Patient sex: M
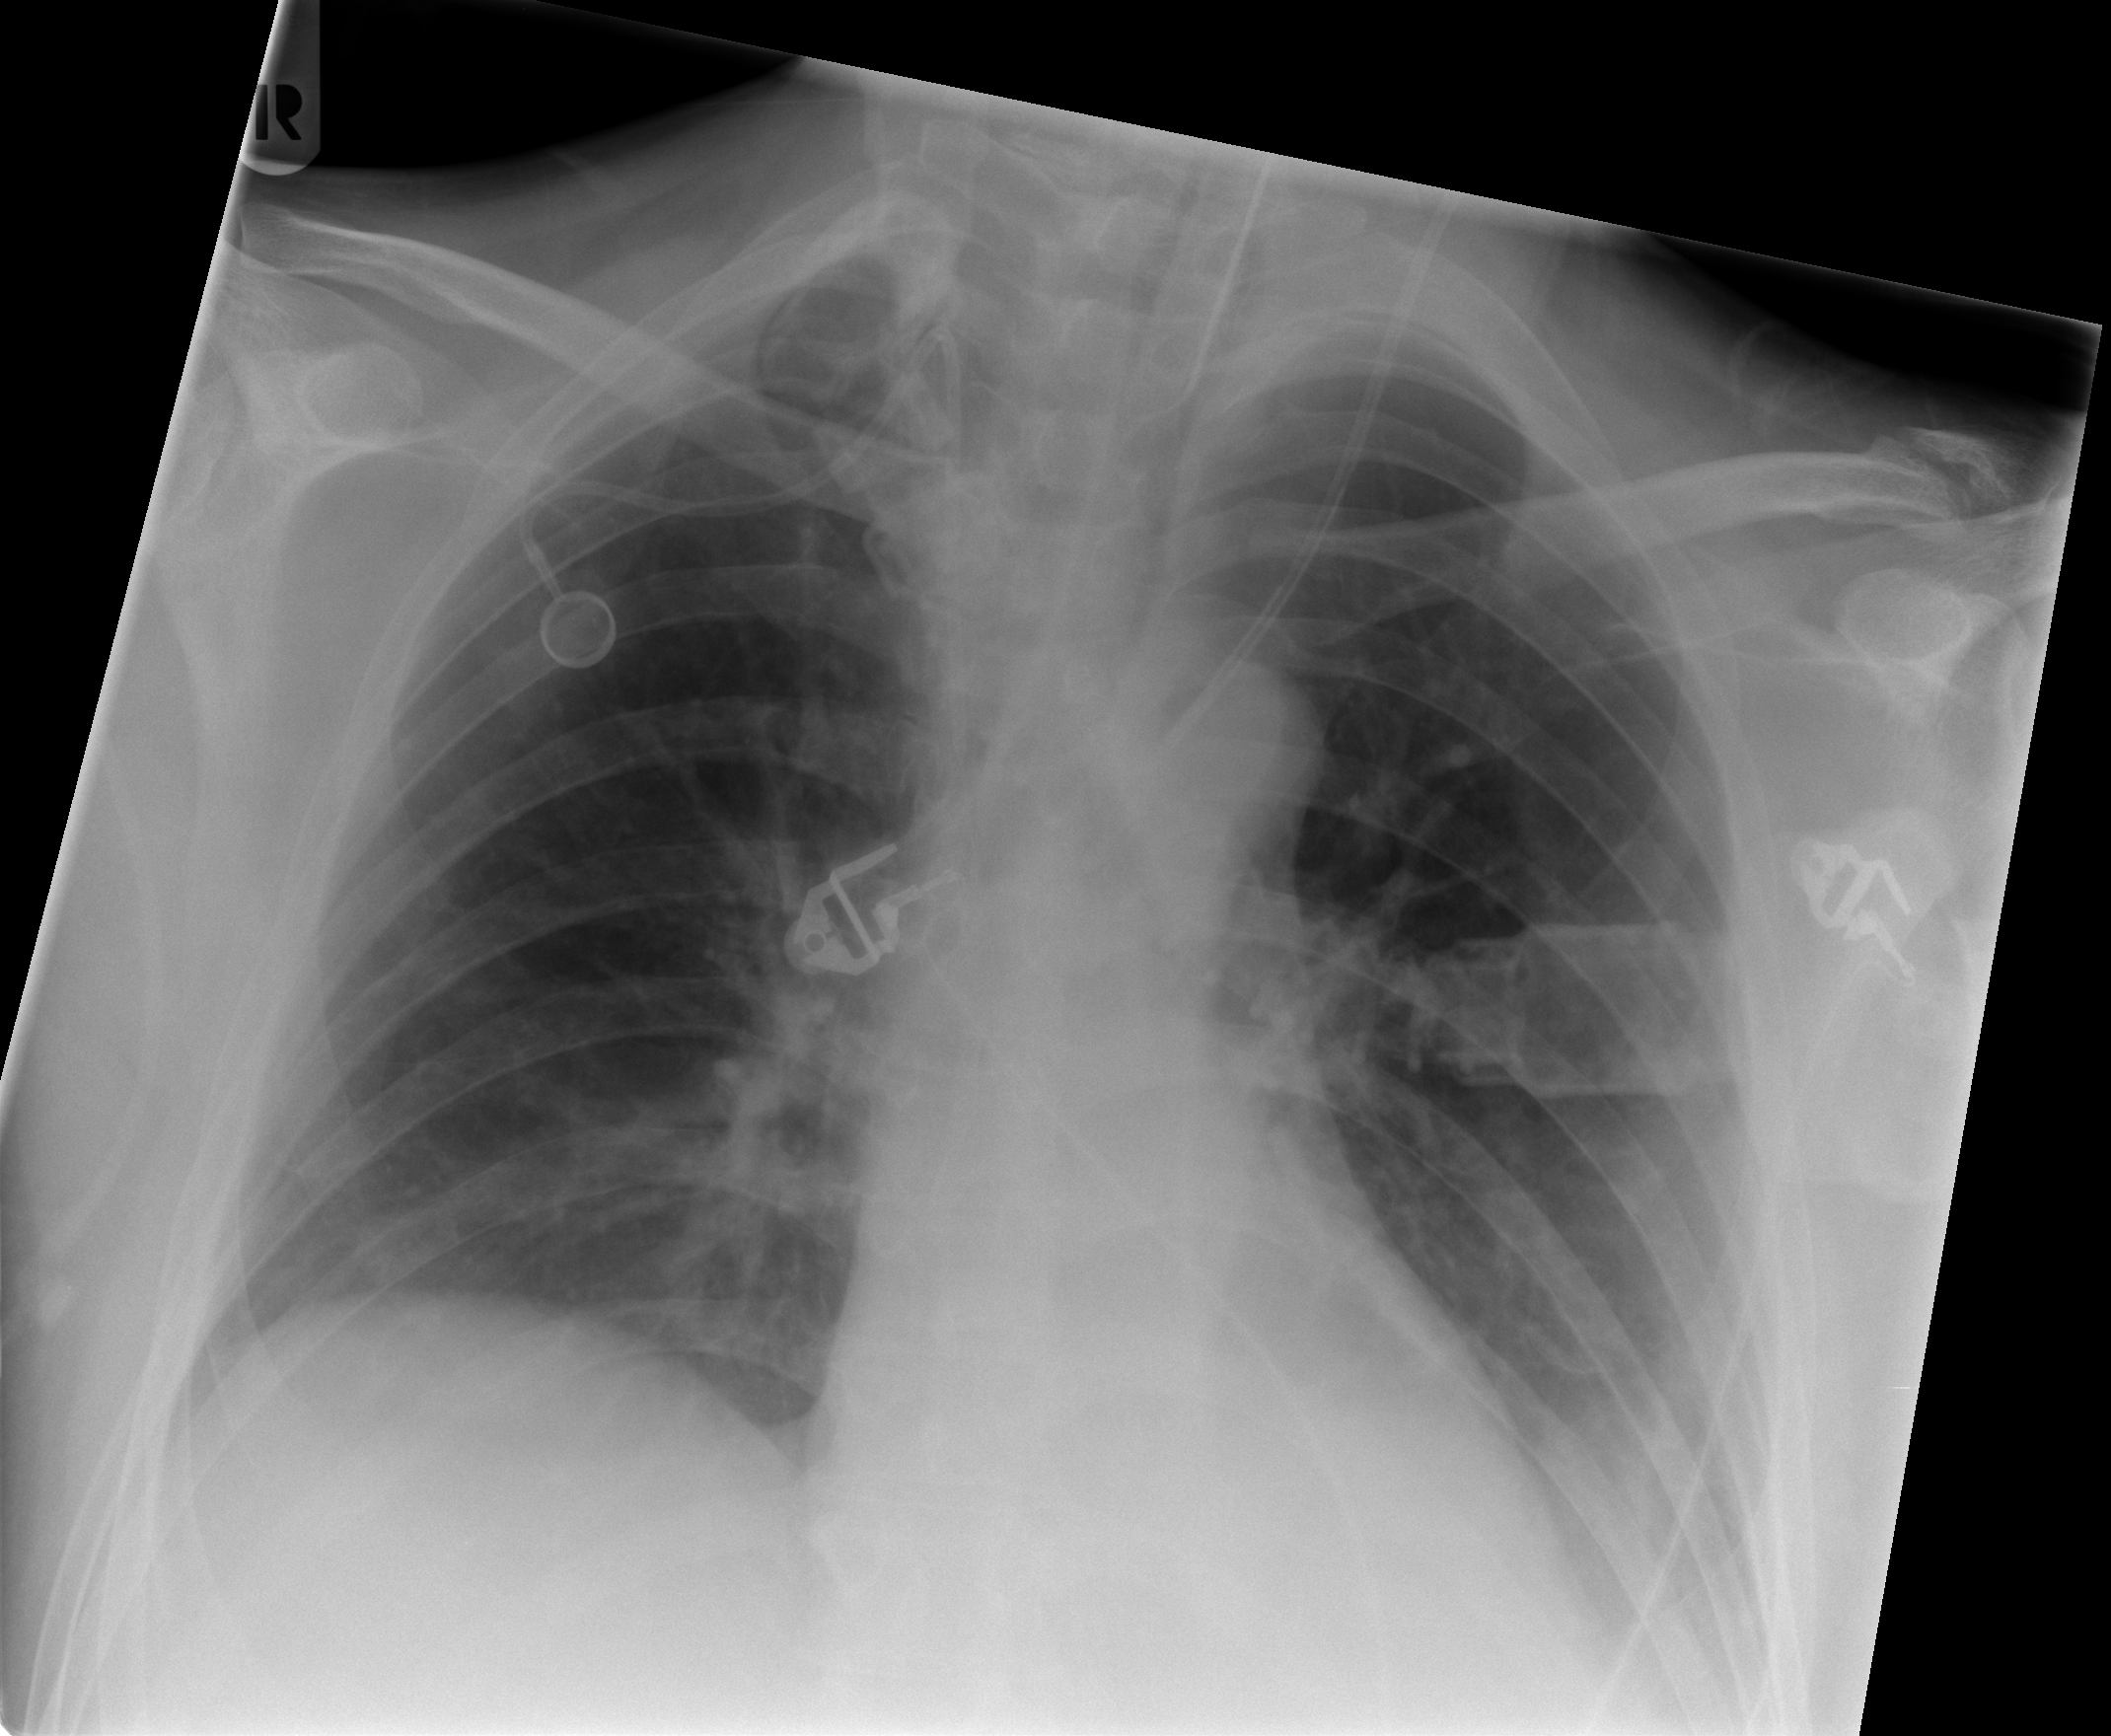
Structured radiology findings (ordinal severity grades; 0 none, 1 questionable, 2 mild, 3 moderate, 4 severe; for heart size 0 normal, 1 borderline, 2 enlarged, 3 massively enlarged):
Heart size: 0
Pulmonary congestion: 0
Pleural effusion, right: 0
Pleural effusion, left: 2
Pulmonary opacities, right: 0
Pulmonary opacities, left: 0
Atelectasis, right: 0
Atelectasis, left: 2